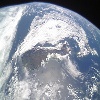
Label: cloud